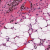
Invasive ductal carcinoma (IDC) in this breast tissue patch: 0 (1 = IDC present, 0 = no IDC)